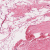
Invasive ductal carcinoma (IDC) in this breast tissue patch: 0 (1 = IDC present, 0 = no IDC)